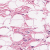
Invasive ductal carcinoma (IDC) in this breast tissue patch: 0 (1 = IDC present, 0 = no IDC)